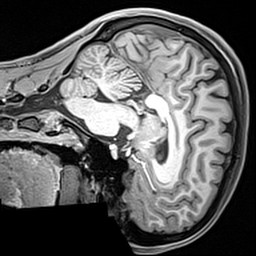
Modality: T1w
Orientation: sagittal
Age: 20
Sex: female
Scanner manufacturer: siemens
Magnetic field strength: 3 T
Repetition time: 2.4 s
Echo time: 0.0022 s